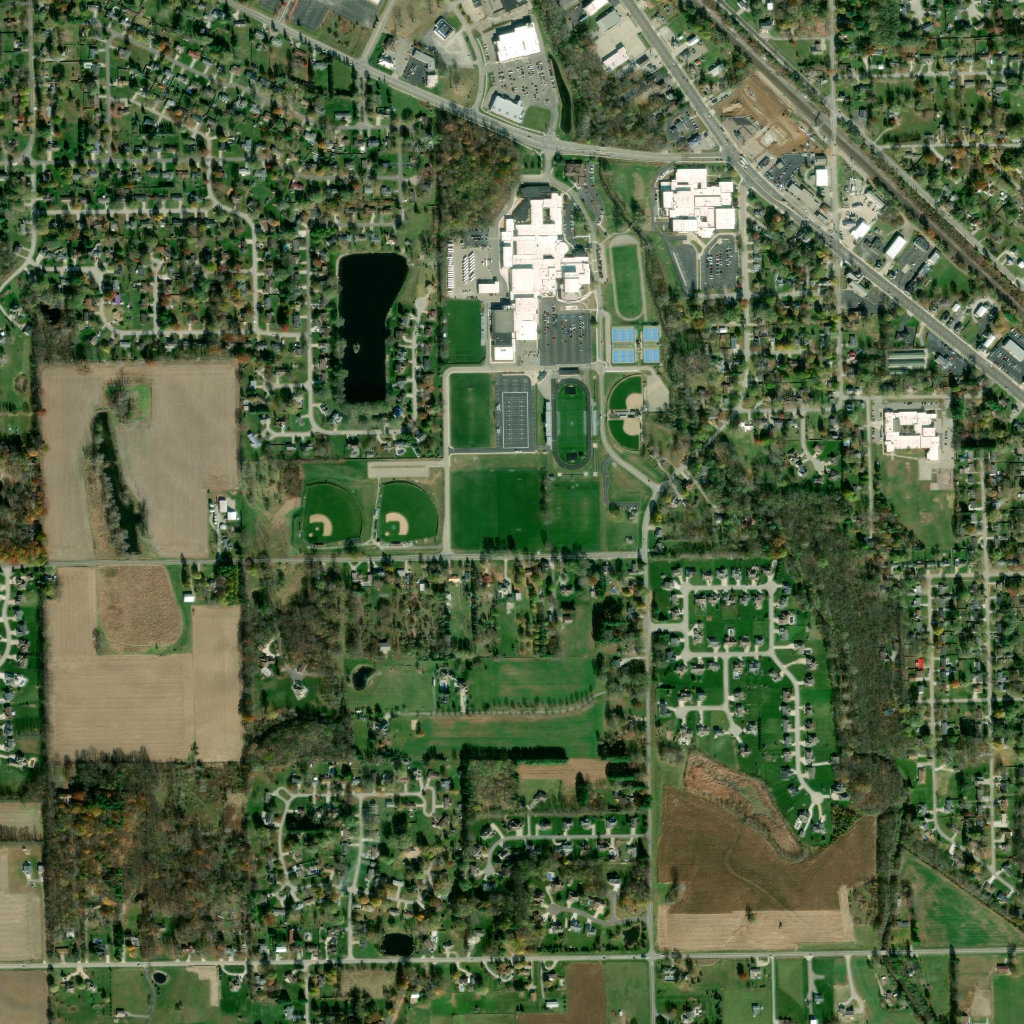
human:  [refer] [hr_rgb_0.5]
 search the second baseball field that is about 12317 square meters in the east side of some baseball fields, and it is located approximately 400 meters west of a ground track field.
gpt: <box>[[29, 47, 35, 53, 0]]</box>